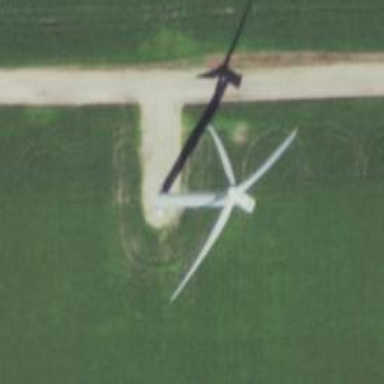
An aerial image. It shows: Wind generator powered by horizontal-axis wind turbine.